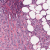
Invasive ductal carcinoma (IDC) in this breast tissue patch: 1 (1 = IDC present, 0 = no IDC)